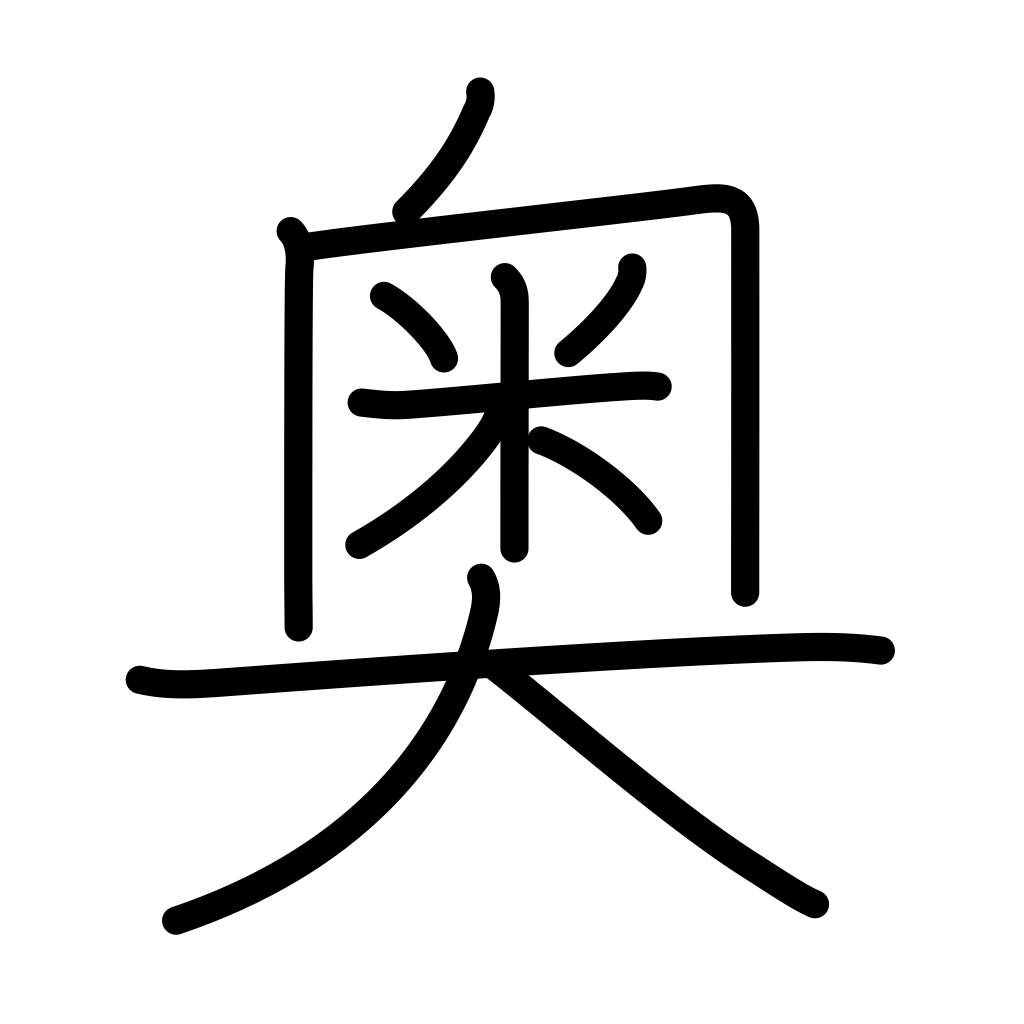
Meaning: heart, interior